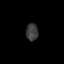
Tissue: skin
Cell type: Others
Senescence score: 0.6761
Nuclear area (px): 201
Mean DAPI intensity: 60.567